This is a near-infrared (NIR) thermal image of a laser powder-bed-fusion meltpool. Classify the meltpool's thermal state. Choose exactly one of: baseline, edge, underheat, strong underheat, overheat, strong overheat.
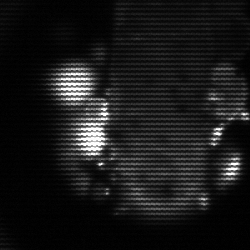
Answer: strong underheat